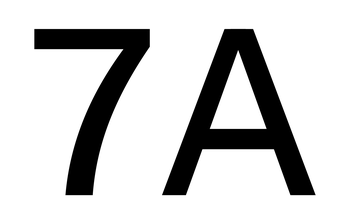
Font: InstrumentSans_Medium